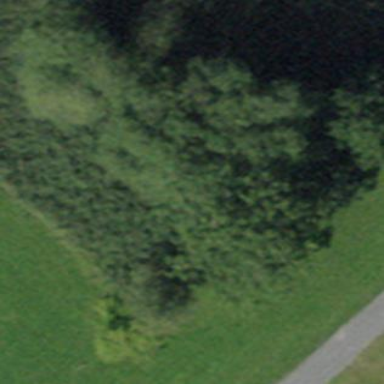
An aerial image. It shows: Forest area.